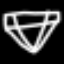
Label: diamond